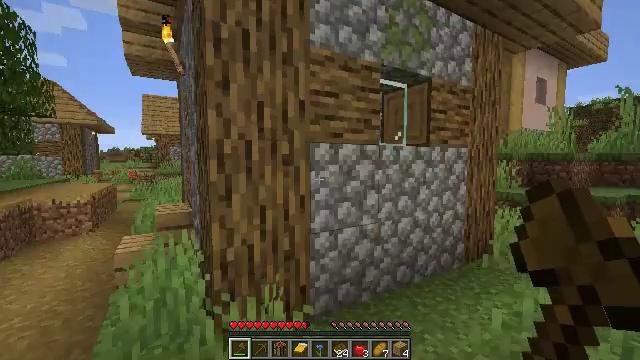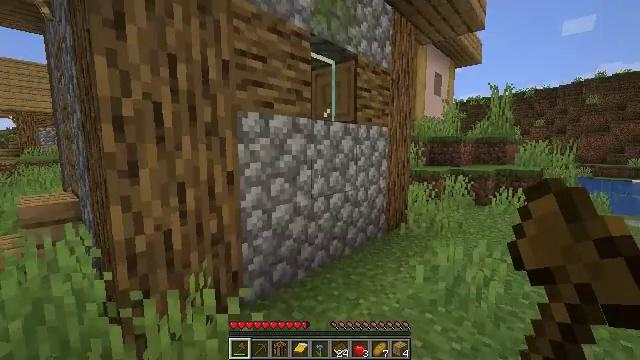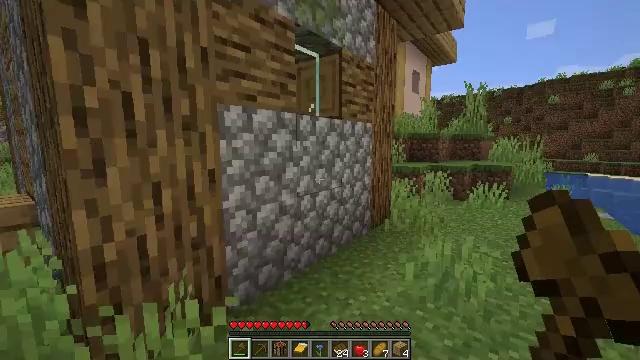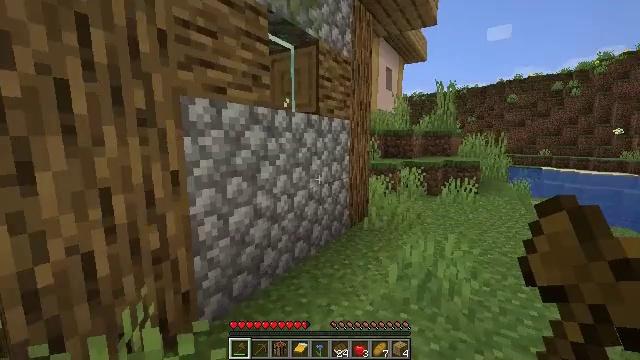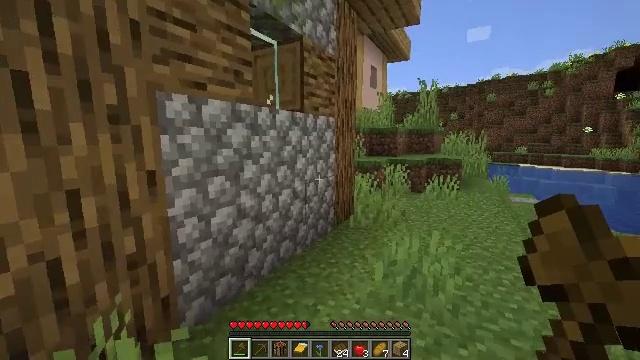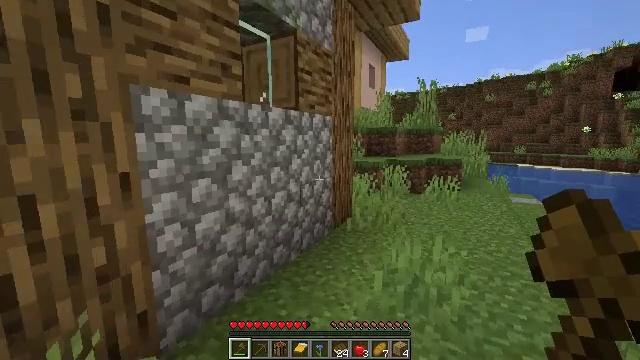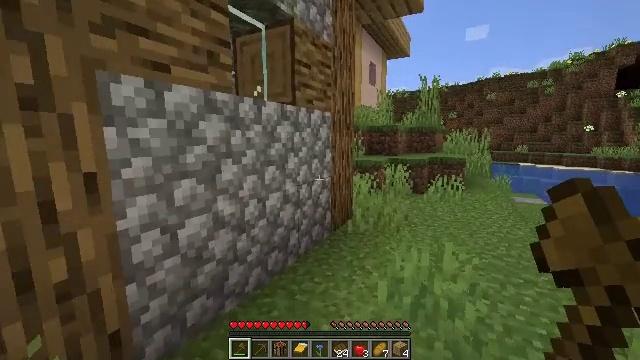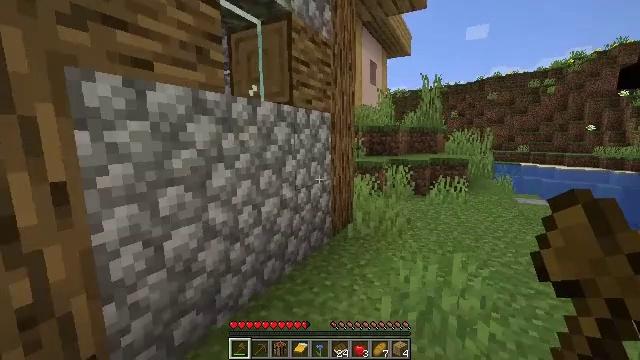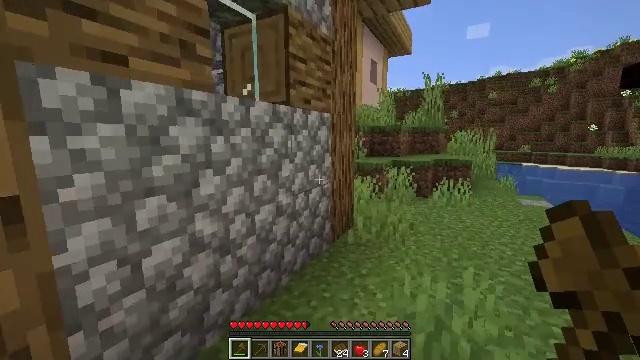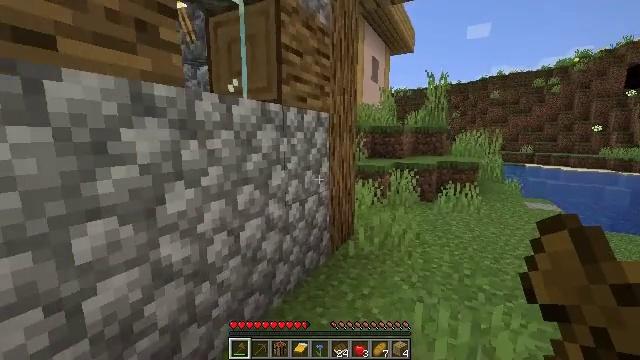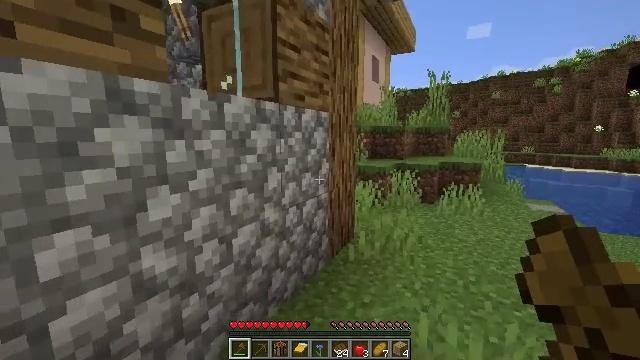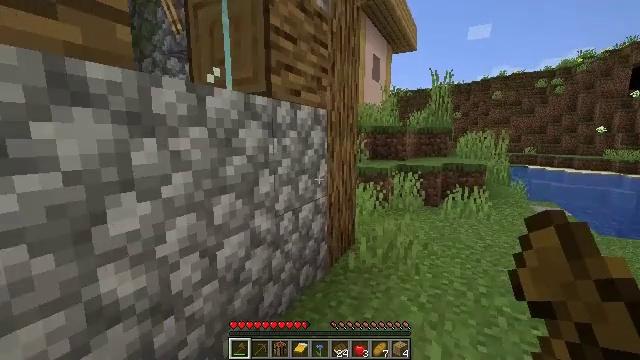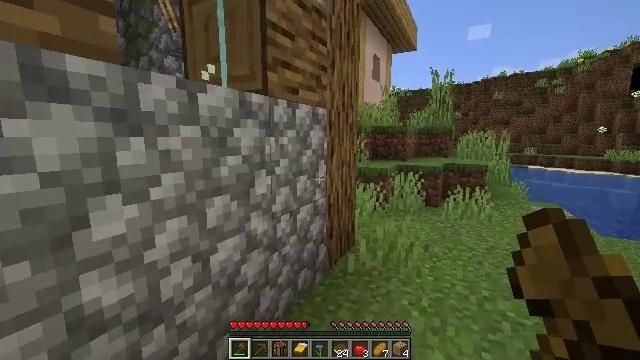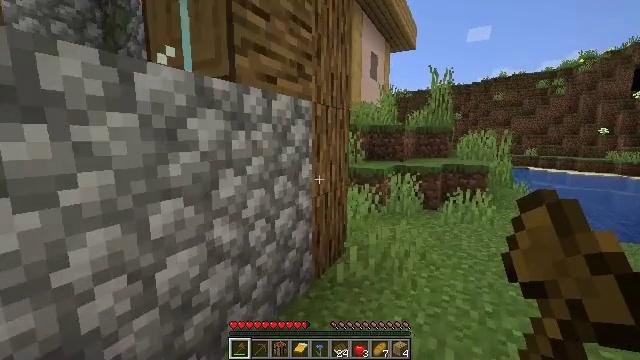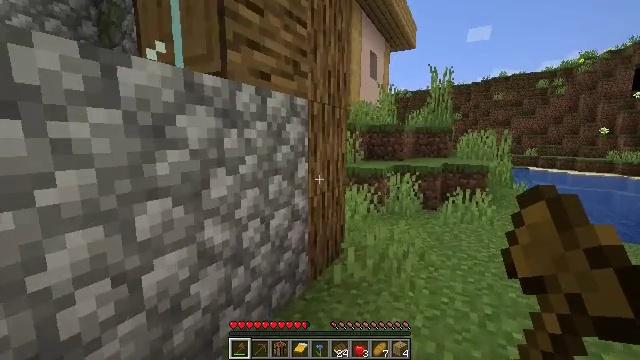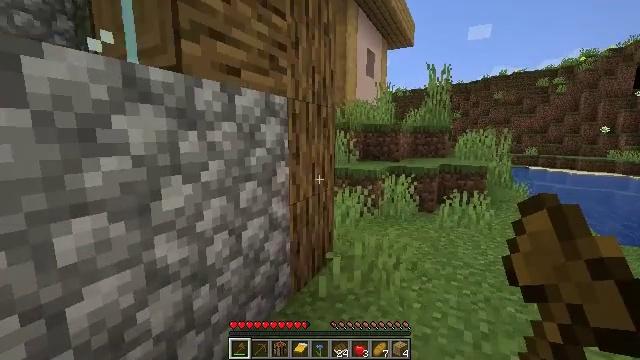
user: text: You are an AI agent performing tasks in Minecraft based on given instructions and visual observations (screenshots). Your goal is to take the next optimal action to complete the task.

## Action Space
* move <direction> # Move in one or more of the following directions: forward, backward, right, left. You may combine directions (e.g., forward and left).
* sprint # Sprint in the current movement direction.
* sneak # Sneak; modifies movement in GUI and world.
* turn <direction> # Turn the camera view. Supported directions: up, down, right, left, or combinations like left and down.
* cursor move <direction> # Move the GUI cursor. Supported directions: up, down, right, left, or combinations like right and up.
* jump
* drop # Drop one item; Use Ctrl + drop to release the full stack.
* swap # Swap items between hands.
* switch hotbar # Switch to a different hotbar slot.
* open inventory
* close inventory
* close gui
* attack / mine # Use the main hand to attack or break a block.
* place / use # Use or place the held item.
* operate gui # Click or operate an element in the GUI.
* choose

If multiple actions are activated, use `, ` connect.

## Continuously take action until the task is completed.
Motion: motion action
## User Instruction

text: Collect a hay block for crafting.
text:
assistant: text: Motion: move forward, turn right and down
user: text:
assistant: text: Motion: move forward and move right, turn right
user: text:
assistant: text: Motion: move forward and move right, turn right
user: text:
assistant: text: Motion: move forward and move right, turn right
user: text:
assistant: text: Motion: move forward
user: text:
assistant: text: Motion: move forward
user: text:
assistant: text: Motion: move forward
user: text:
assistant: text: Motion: move forward
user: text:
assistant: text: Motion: move forward
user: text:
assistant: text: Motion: move forward
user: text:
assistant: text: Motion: move forward
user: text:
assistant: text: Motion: move forward and move right
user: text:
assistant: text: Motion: move forward and move right
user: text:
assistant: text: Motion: move forward and move right
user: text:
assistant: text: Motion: move forward and move right
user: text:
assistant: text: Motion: move forward and move right
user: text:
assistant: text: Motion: move forward and move right
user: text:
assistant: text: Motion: move forward and move right, turn left
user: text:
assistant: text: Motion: move forward and move right, turn left
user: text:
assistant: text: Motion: move forward and move right
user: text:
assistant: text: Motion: move forward and move right, turn left
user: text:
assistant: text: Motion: move forward and move right, sprint, turn left
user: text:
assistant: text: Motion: move forward, sprint, turn left
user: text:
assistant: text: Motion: move forward, sprint, turn left
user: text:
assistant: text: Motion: move forward, sprint, turn left
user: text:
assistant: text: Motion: move forward and move right, turn left
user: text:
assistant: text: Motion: move forward and move right, turn left
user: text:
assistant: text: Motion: move forward and move right, turn left
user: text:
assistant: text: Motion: move forward and move right, turn left
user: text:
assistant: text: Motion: move forward and move right, turn left